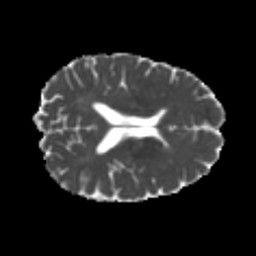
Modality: MD
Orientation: axial
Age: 26
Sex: male
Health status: healthy
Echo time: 0.074 s